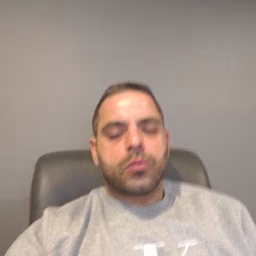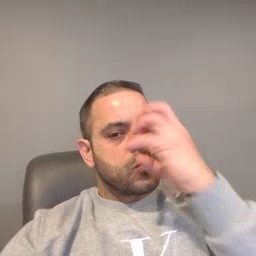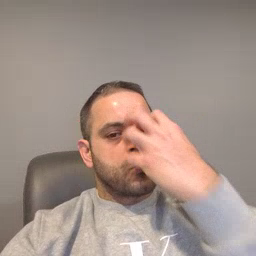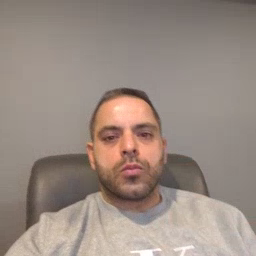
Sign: clown